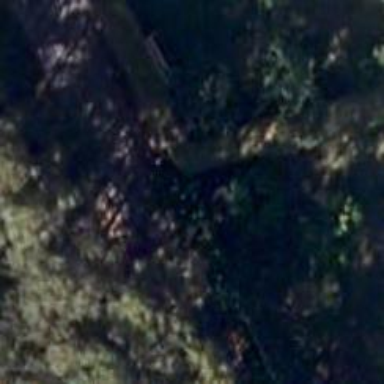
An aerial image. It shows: Fence.